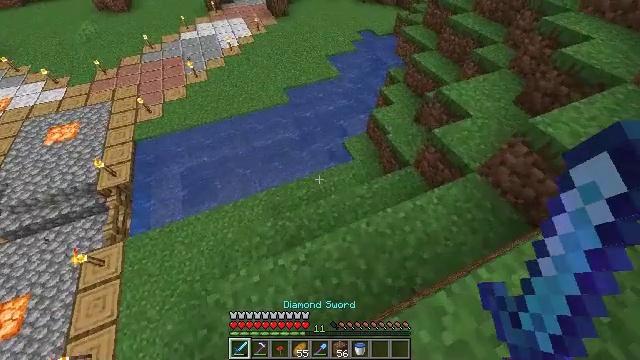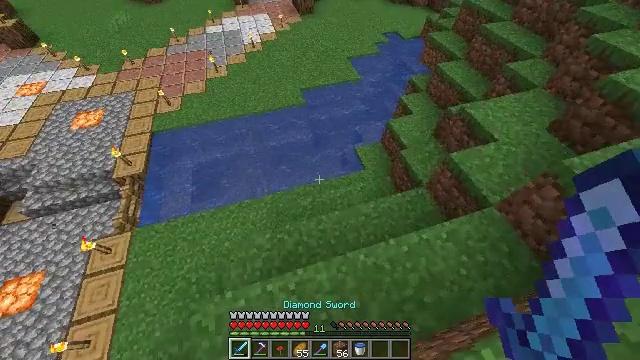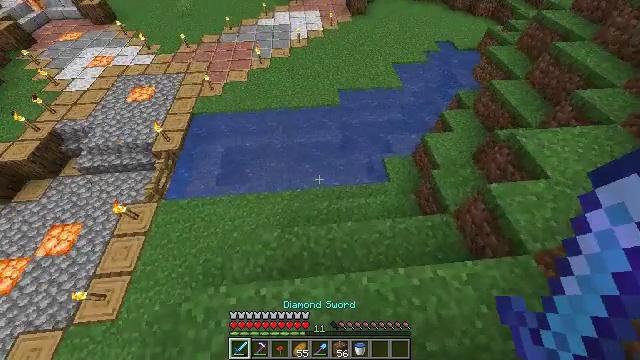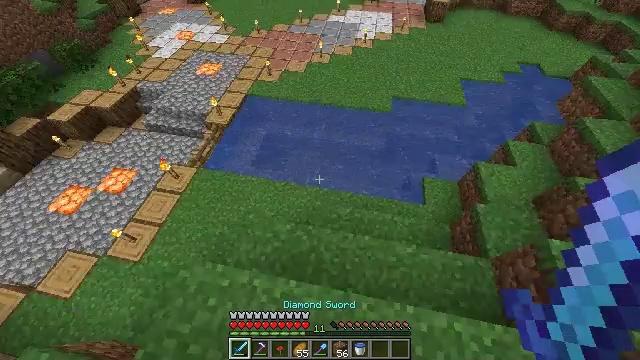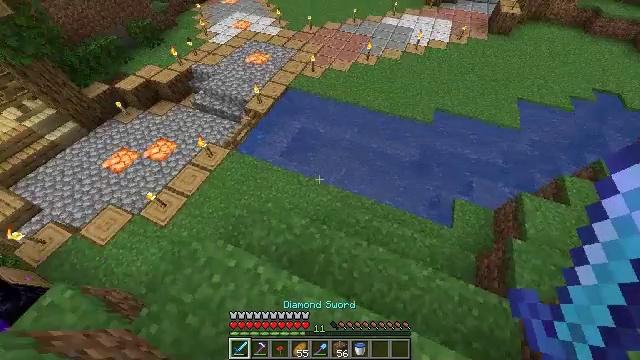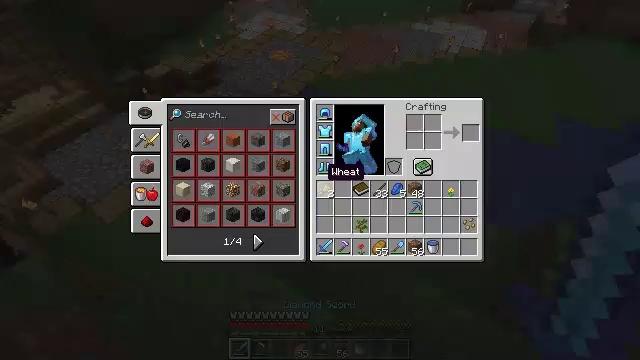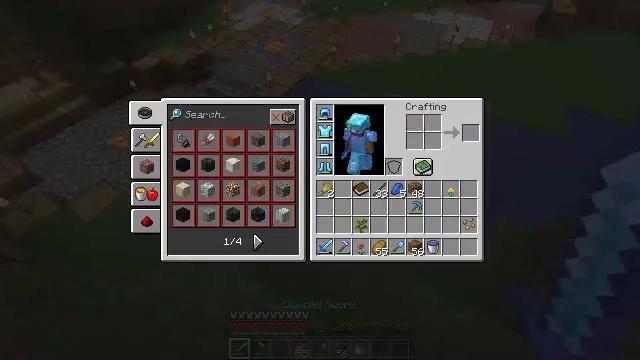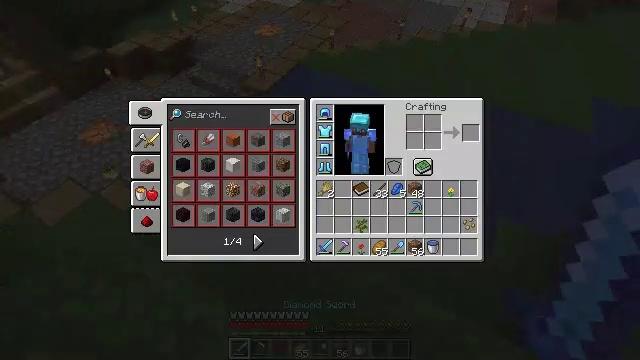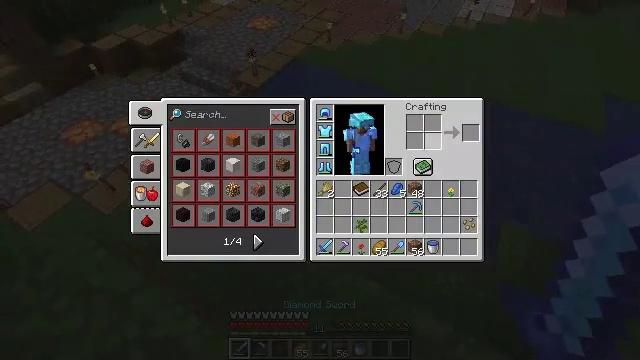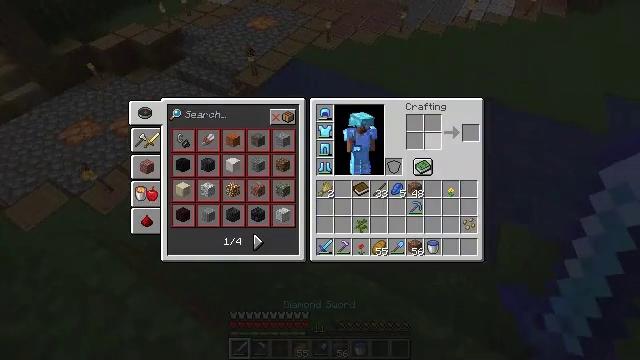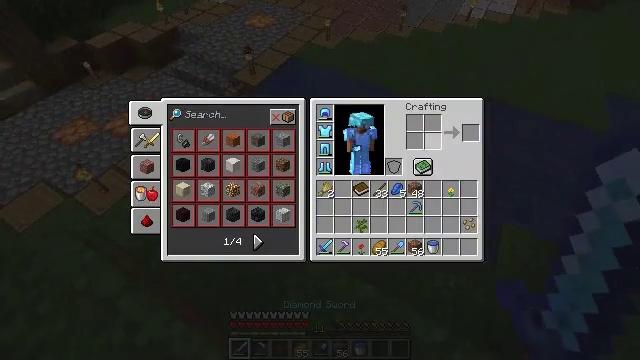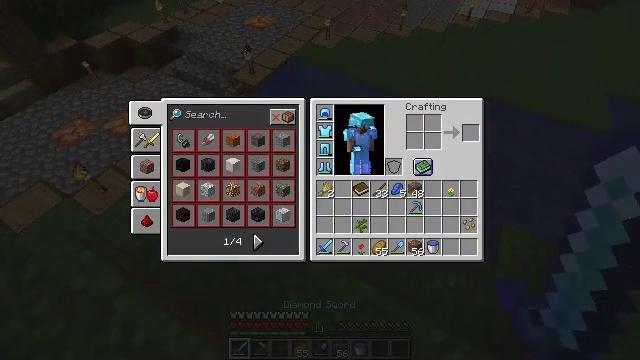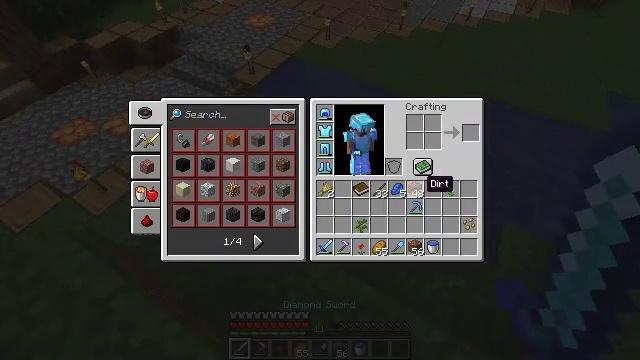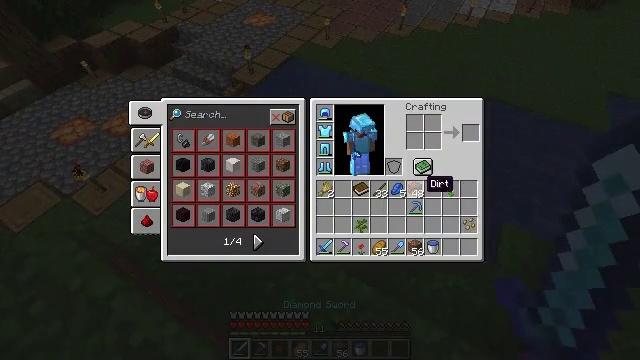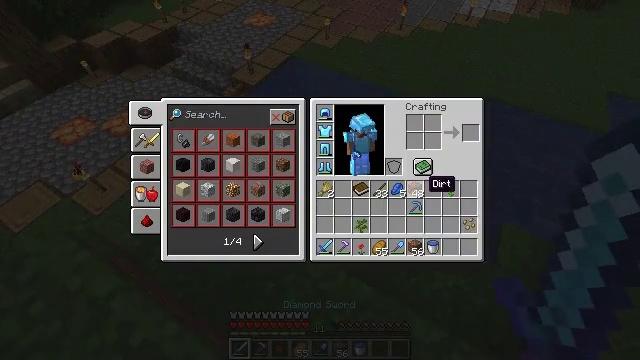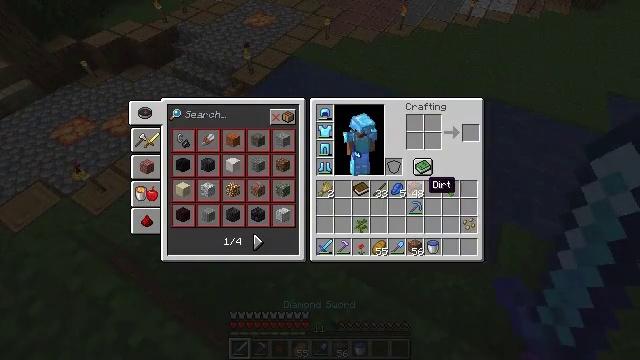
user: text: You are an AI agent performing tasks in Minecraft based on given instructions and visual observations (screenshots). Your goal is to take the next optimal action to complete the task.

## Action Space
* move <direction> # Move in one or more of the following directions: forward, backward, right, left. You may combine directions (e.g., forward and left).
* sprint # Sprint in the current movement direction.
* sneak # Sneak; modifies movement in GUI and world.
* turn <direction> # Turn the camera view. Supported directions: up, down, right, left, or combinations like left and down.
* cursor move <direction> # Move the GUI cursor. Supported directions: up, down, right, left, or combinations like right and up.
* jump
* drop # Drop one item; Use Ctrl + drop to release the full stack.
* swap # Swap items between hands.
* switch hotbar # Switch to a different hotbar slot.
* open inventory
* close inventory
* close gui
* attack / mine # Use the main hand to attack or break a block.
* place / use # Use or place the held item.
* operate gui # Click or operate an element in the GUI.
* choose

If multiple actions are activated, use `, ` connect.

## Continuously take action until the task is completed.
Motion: motion action
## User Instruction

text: Cut down the tree and harvest oak logs.
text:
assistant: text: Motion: move forward and move right, turn left
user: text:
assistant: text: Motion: move forward and move right, turn left
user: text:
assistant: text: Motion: move forward, turn left
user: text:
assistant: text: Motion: move forward, turn left
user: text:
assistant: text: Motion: move forward, turn left and up, open inventory
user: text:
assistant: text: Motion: move forward, cursor move right and up, open inventory
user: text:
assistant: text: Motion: move forward, cursor move right and up, open inventory
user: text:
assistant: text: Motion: cursor move right
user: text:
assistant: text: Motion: no_op
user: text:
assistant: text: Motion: no_op
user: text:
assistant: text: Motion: cursor move left and down
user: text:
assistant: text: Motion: cursor move left and down
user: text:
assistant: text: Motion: no_op
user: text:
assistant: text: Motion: no_op
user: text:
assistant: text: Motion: no_op
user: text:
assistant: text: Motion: cursor move down
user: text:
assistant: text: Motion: no_op
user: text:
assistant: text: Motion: no_op
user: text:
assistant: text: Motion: no_op
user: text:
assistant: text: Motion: no_op
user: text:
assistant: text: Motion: no_op
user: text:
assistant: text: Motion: sneak
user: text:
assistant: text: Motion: sneak
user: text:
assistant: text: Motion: sneak
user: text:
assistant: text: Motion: sneak
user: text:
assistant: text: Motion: sneak
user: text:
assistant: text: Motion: sneak
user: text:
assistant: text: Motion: sneak, switch to hotbar 2
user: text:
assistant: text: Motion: sneak, switch to hotbar 2
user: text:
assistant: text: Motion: sneak, switch to hotbar 2